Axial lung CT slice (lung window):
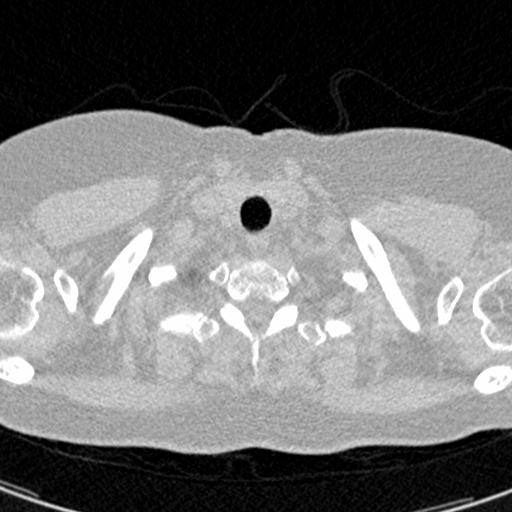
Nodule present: no